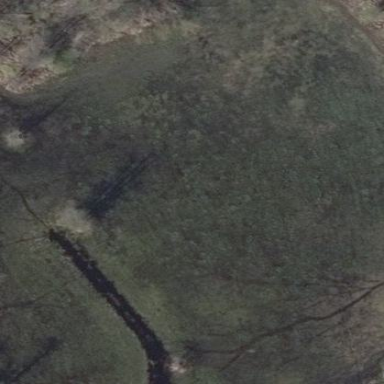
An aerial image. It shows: Wet meadow in natural wetland area.